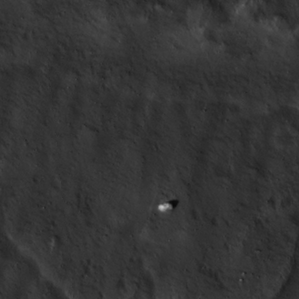
Label: non_frost